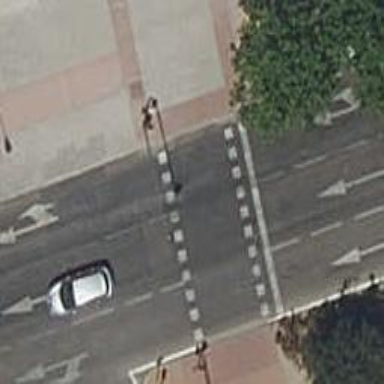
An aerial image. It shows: Crossing with traffic signals.